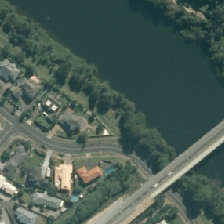
Land cover: urban_parkland